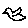
Label: bird